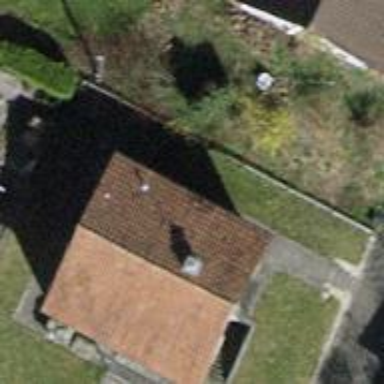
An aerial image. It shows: Building with tiled roof.